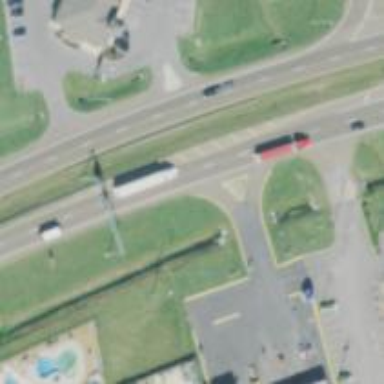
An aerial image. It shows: Asphalt road with dual carriageways at trunk level.